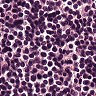
Metastatic tissue present: no